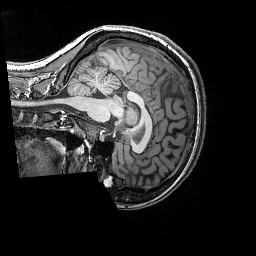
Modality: T1w
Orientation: sagittal
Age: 19
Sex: female
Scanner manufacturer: siemens
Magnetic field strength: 3 T
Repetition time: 2.25 s
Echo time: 0.00418 s